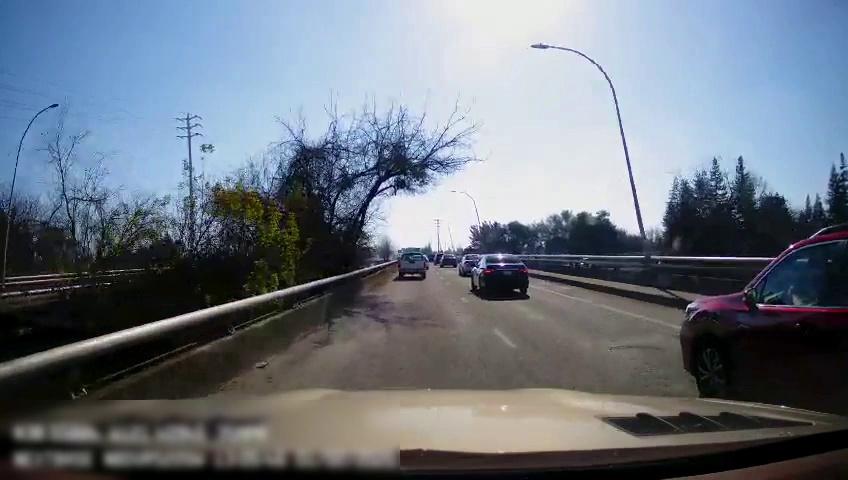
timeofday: Day
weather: Sunny
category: Drivable Space
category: Vehicles | Truck
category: Vehicles | Car
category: Vehicles | SUV
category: Vehicles | Car
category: Vehicles | Car
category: Vehicles | Car
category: Vehicles | Car
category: Lanes | Current Lane
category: Lanes | Alternate Lane